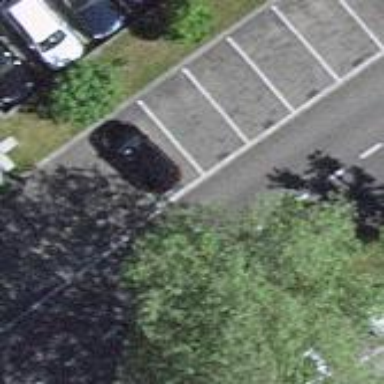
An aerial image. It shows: Street-side parking lot with asphalt surface.